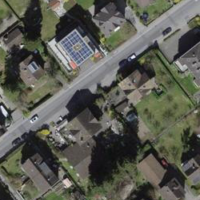
EUNIS habitat code: 55
Species observed at this site:
Geranium sanguineum